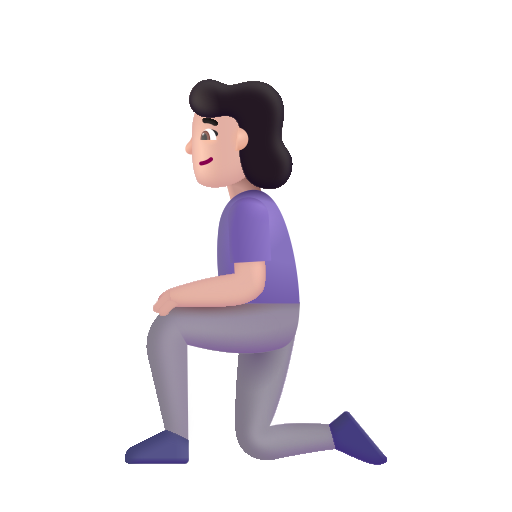
woman kneeling color light